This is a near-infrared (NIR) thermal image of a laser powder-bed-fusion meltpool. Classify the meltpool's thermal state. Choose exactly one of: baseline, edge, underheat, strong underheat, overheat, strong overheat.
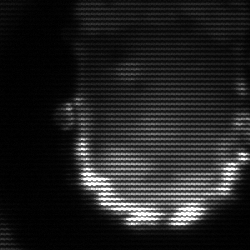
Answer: baseline